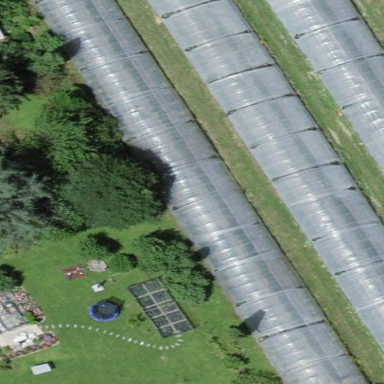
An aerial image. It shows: Greenhouse.